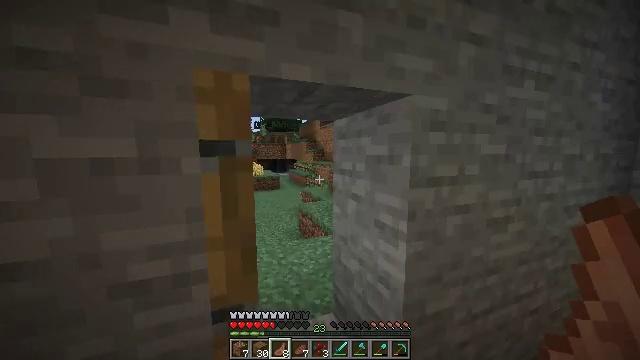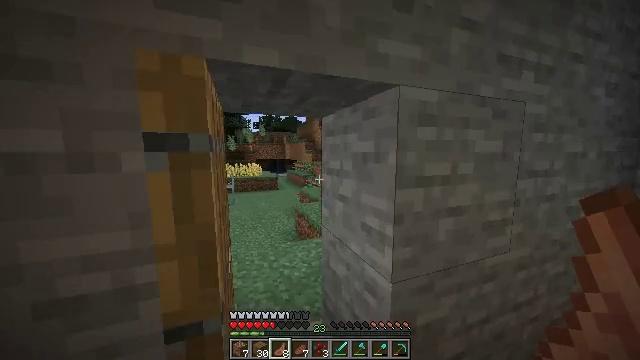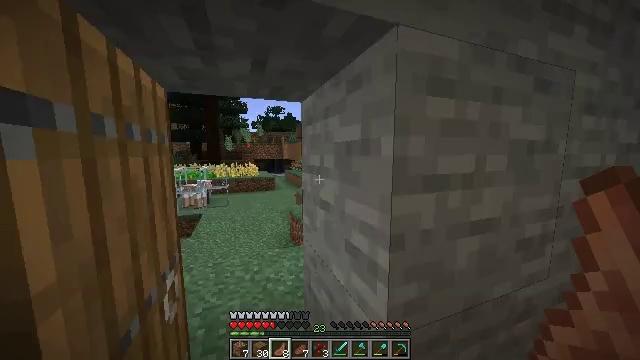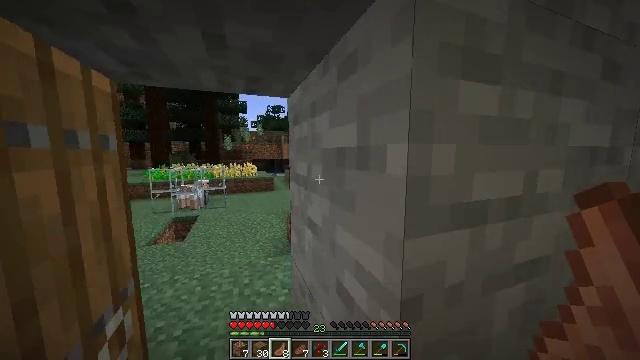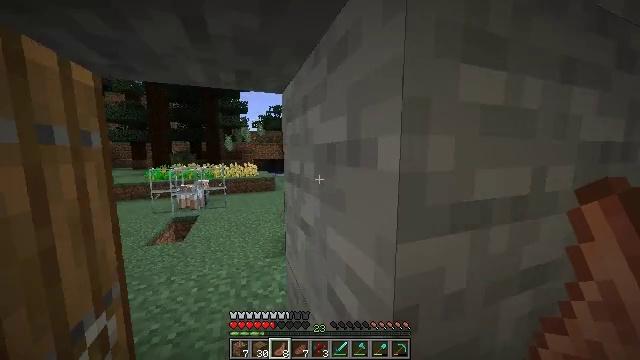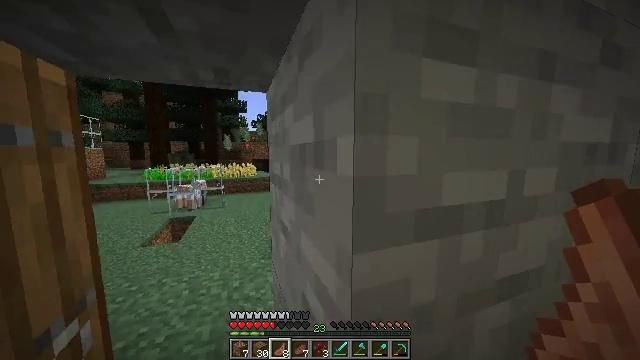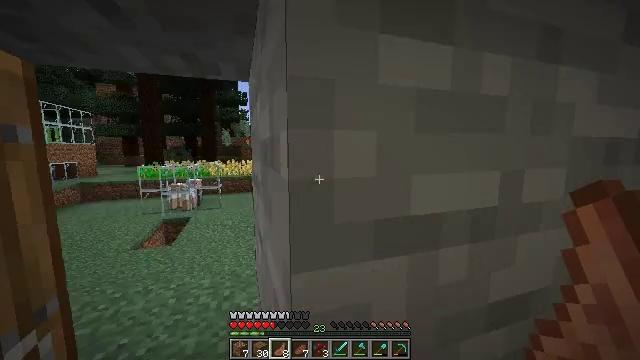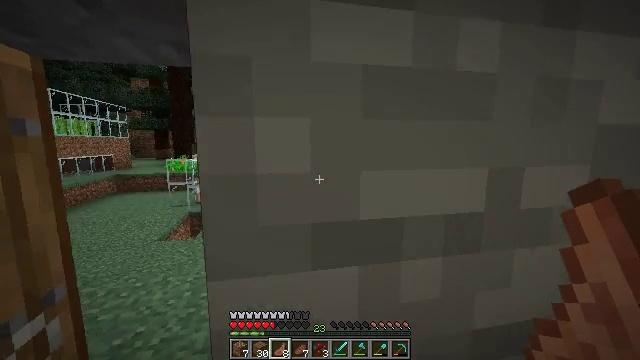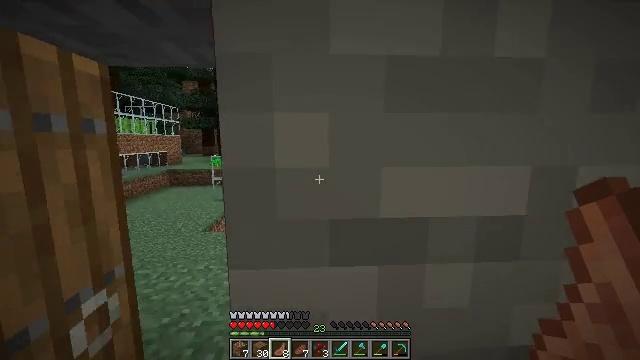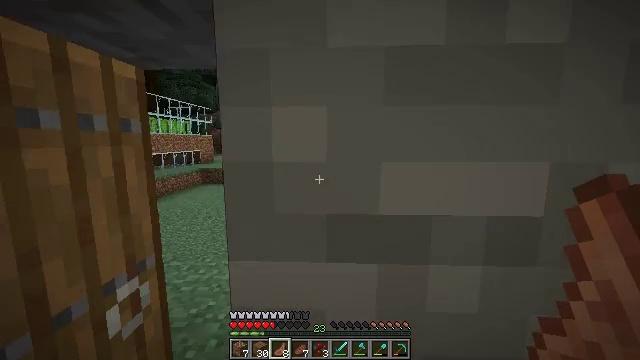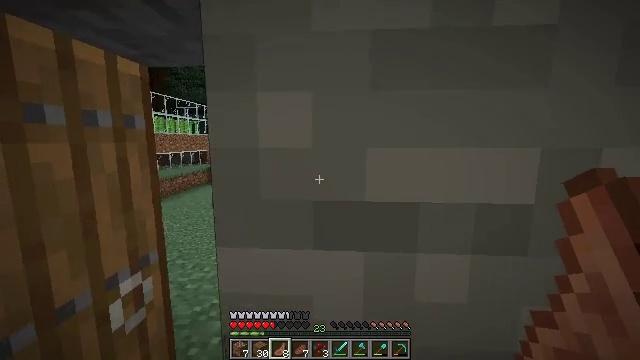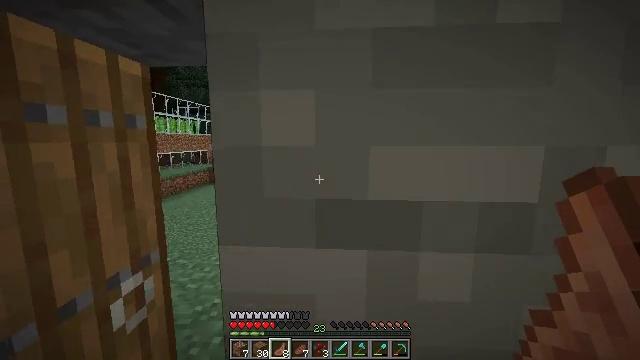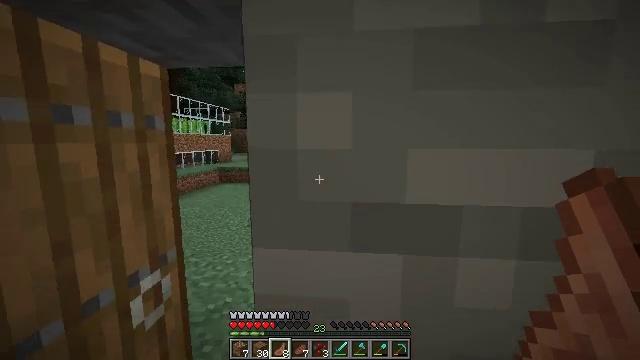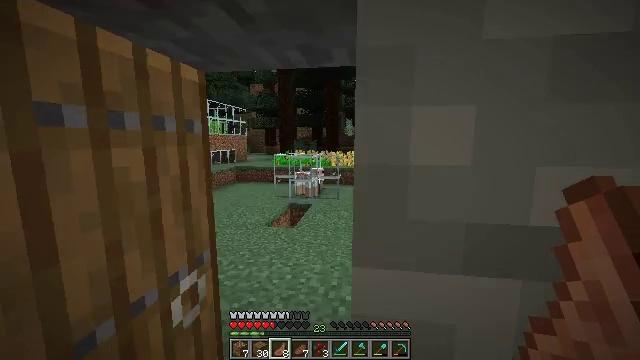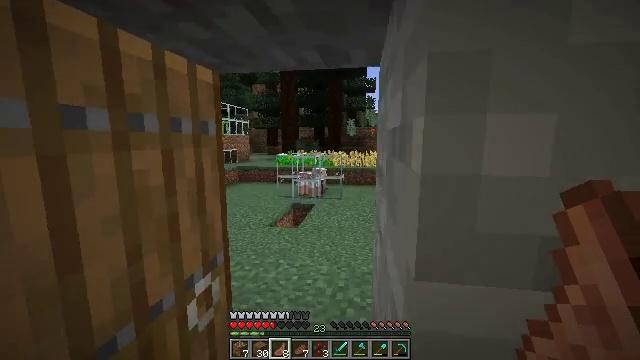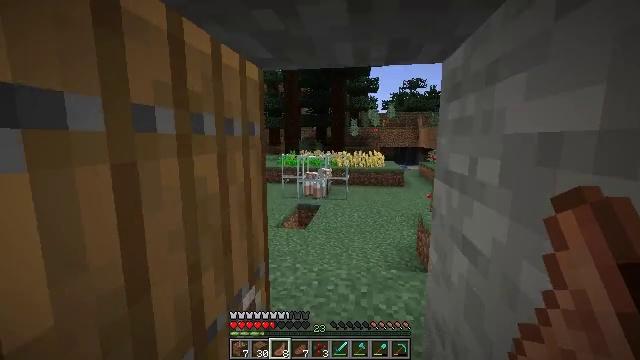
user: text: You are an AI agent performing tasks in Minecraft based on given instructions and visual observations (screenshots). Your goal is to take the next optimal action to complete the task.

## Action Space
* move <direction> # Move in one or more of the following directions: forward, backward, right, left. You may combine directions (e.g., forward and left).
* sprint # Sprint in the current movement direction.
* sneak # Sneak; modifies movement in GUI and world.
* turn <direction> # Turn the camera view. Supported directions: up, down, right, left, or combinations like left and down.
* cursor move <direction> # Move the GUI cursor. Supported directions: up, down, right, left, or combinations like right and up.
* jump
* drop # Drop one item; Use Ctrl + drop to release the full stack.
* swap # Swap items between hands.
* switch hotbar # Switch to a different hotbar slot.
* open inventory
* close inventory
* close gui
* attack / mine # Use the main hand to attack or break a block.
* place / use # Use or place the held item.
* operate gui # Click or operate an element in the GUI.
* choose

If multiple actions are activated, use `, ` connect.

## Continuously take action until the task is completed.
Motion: motion action
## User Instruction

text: Gather resources to craft the piston.
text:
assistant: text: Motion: move forward
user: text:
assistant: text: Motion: move forward
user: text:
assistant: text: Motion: move forward
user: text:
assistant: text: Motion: move forward
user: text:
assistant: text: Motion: move forward
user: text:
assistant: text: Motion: move forward, turn left
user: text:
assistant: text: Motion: move forward, turn left and down
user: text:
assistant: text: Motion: move forward, turn left
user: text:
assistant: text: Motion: move forward, turn left
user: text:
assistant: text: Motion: move forward, turn left
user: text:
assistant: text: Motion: move forward
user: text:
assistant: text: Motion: move forward and move left, turn left
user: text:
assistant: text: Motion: move forward and move left, turn left
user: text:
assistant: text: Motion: move forward and move left
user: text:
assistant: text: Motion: move forward and move left
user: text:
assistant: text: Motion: move forward
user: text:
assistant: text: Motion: move forward
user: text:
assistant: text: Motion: move forward, turn right
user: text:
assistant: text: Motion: move forward, turn right
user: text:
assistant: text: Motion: move forward
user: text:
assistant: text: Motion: move forward
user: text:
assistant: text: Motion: move forward
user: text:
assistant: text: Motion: move forward, turn right and down
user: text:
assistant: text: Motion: move forward, turn right
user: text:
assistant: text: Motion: move forward, sprint
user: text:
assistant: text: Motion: move forward, sprint
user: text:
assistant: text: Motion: move forward, sprint
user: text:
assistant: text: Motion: move forward, sprint
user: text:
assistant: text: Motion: move forward, sprint, turn left and up
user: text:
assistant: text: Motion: move forward, sprint, turn left